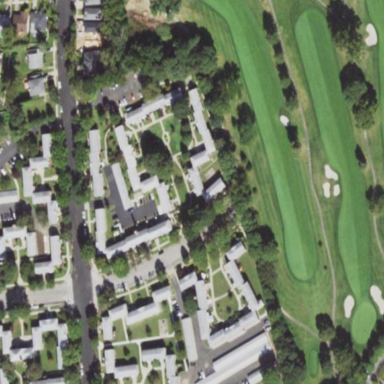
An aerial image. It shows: Golf fairway surrounded by grass.